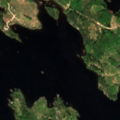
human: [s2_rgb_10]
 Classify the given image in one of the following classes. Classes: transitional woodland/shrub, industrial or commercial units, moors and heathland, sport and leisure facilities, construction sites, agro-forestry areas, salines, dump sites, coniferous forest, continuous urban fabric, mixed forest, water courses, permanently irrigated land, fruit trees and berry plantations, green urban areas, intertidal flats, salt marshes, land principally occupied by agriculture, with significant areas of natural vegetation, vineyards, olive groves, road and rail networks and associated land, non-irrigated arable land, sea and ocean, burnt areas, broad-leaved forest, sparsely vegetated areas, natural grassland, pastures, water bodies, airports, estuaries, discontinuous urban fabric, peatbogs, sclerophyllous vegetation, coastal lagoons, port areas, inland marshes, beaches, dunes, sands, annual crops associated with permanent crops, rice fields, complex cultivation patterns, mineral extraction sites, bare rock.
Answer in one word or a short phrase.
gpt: broad-leaved forest, mixed forest, water bodies